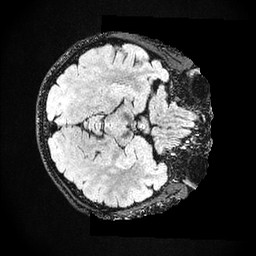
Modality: FLAIR
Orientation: axial
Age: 28
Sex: female
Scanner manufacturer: ge
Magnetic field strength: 3 T
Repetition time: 4.802 s
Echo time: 0.1162 s